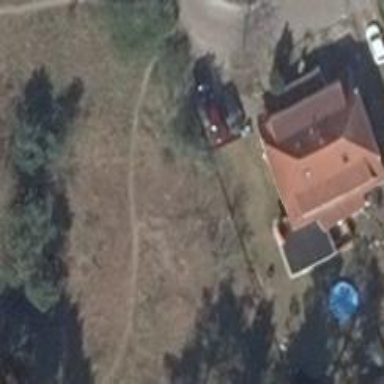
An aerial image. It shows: Path on the ground.